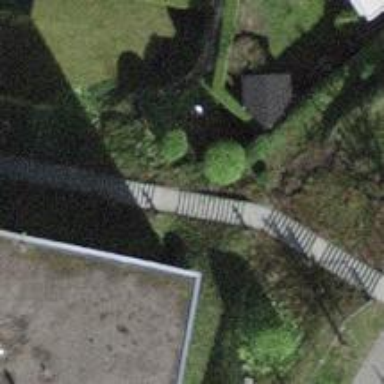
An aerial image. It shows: Road with steps.